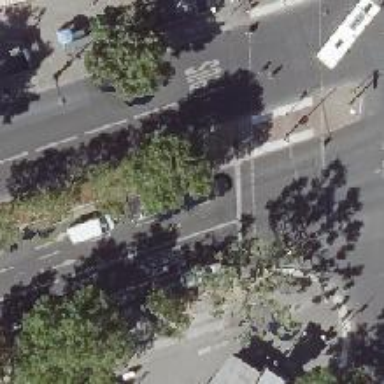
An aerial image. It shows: Secondary road with asphalt surface. There is cycleway on the right shared with buses.